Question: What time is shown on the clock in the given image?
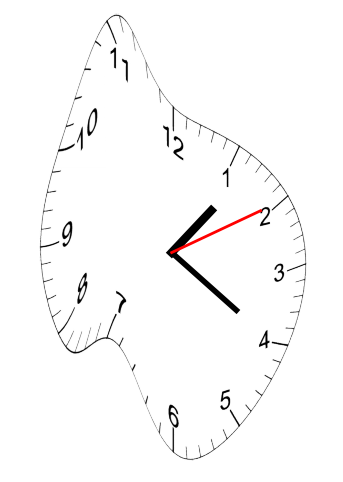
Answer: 01:20:10